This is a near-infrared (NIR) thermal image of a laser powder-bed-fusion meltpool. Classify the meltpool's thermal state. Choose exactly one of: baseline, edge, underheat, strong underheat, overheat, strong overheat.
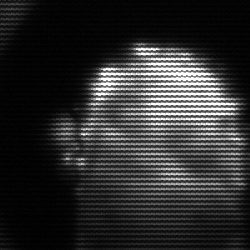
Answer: baseline